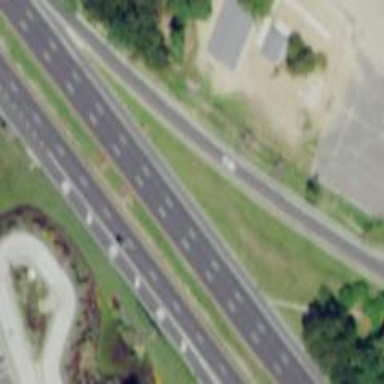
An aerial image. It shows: Trunk link highway.